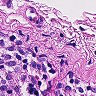
Metastatic tissue present: no